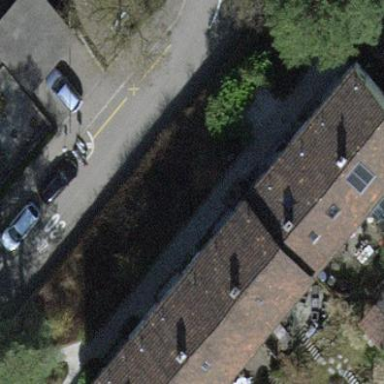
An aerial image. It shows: Building with tiled roof.